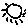
Label: sun